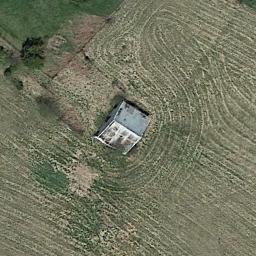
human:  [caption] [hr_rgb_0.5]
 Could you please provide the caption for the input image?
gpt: The sparse residential is on the grass .

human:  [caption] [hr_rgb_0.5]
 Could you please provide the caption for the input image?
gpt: A grey house in a sparse residential area surrounded by farmland .

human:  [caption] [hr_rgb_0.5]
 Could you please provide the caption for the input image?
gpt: There is a building in the spare residential .

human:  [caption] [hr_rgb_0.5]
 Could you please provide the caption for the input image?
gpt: There is a house with a black roof on the lawn .

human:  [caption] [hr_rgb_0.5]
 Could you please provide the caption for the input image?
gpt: A sparse residential area with a building on the green meadow .